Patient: sex F, age 60
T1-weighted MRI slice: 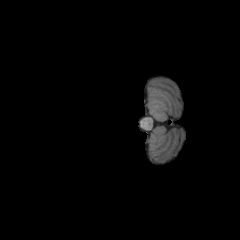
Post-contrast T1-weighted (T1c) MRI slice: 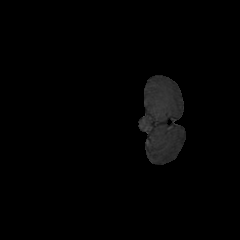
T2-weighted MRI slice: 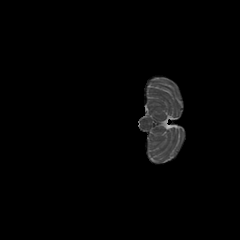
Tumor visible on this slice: no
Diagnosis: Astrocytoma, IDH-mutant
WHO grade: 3